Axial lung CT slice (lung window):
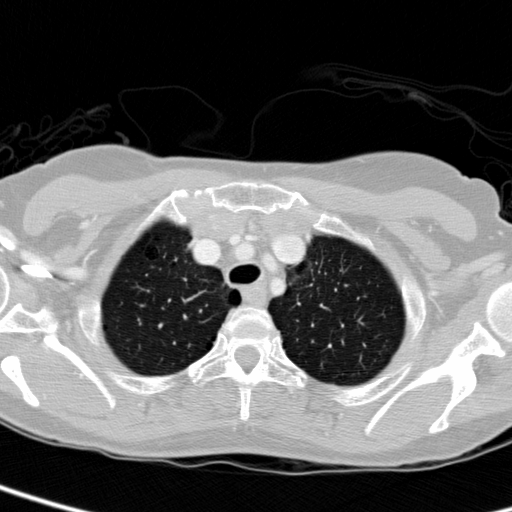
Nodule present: no